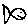
Label: fish